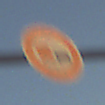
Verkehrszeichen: UeberholverbotKraftfahrzeuge
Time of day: SunriseSunset
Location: Outdoor (Nature)
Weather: Clear
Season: NotSpecified
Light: Natural